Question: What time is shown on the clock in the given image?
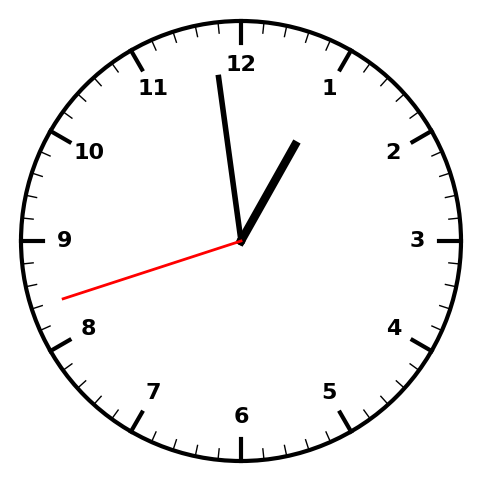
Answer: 12:58:42